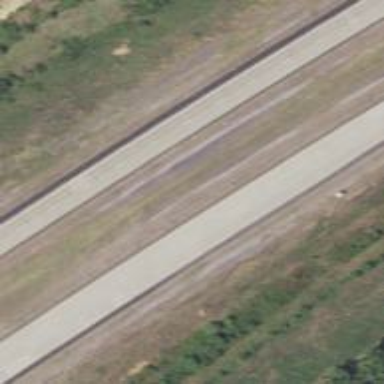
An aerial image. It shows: Motorway link.